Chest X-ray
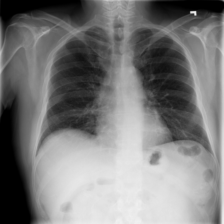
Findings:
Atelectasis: negative
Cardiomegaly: negative
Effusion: negative
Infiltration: negative
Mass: negative
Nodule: negative
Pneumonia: negative
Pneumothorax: negative
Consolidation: negative
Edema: negative
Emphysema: negative
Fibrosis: negative
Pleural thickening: negative
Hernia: negative